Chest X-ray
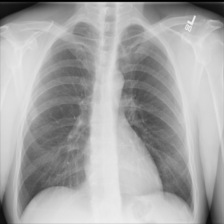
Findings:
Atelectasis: negative
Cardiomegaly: negative
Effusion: negative
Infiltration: negative
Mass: negative
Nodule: negative
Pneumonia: negative
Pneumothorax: negative
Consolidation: negative
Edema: negative
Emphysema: negative
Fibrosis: negative
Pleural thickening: negative
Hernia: negative